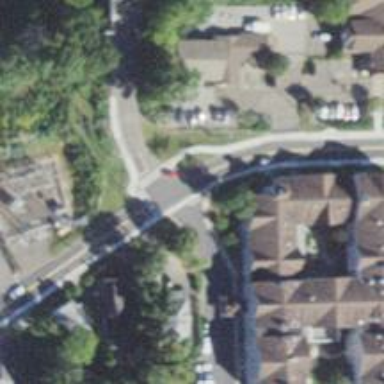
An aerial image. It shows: Tertiary road.